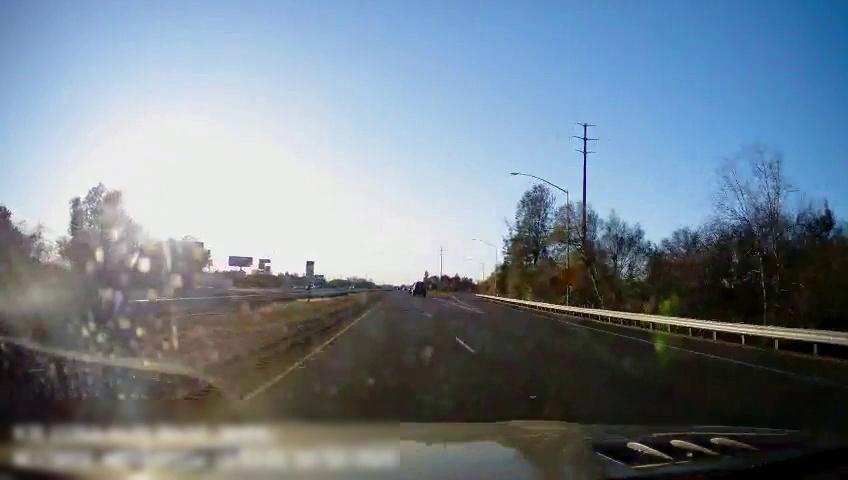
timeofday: Day
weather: Sunny
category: Drivable Space
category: Drivable Space
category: Vehicles | Truck
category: Lanes | Current Lane
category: Lanes | Current Lane
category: Lanes | Alternate Lane
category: Lanes | Alternate Lane
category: Lanes | Alternate Lane